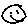
Label: smiley face